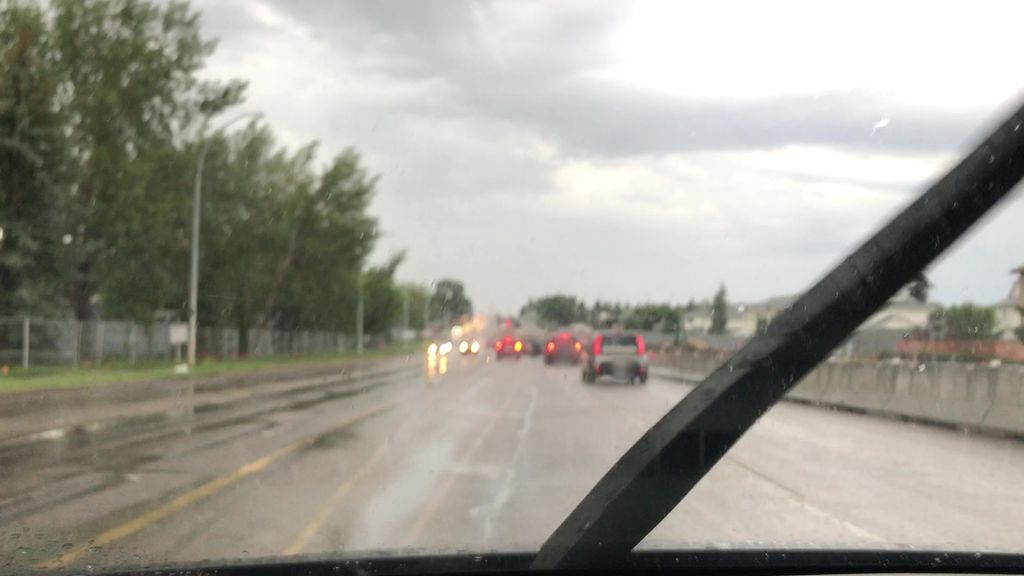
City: edmonton